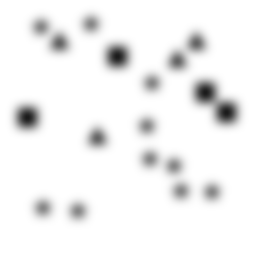
Squares: 4
Triangles: 4
Stars: 10
Total shapes: 18